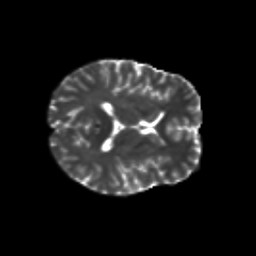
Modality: T2w
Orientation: axial
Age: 24
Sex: female
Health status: healthy
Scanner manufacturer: siemens
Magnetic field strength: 3 T
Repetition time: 8.6 s
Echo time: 0.095 s